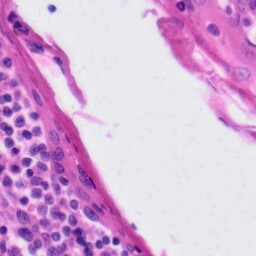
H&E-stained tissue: Tonsil